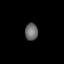
Tissue: lung
Cell type: Myeloid cells
Senescence score: 0.6416
Nuclear area (px): 215
Mean DAPI intensity: 108.13